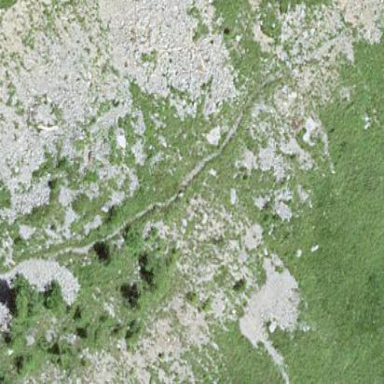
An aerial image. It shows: Natural scree.